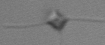
Label: Chaetoceros_tenuissimus